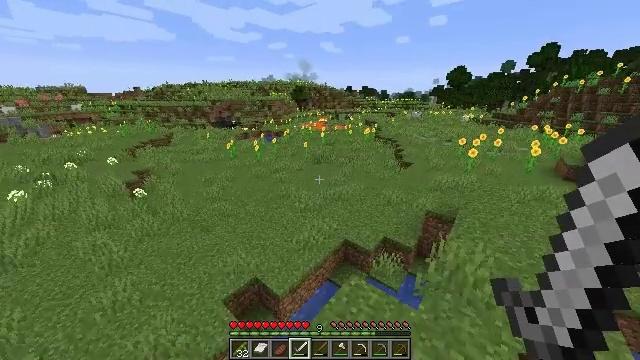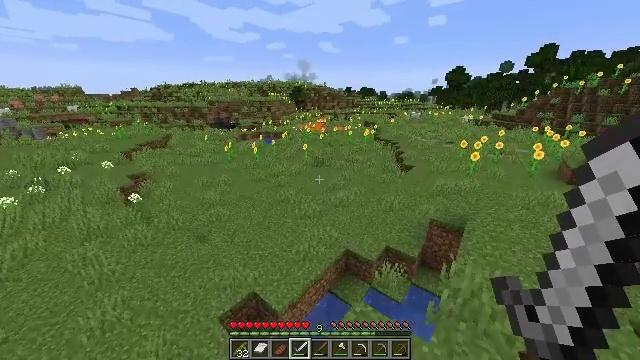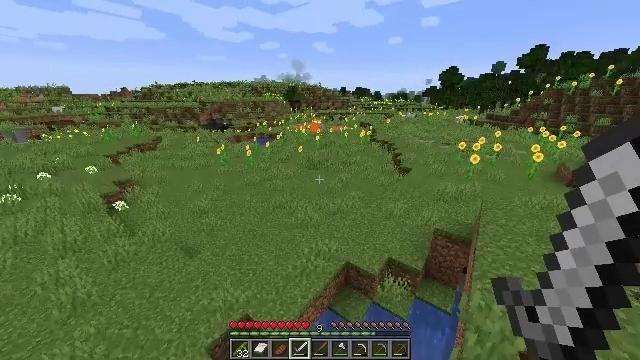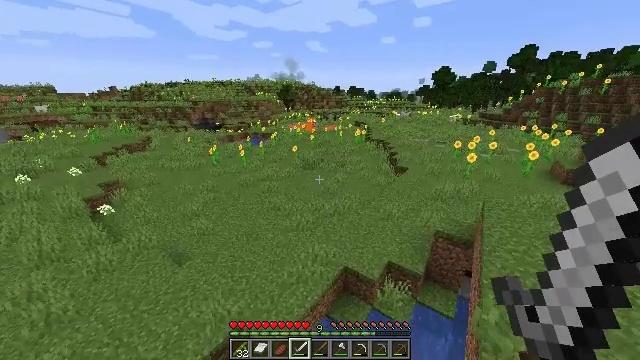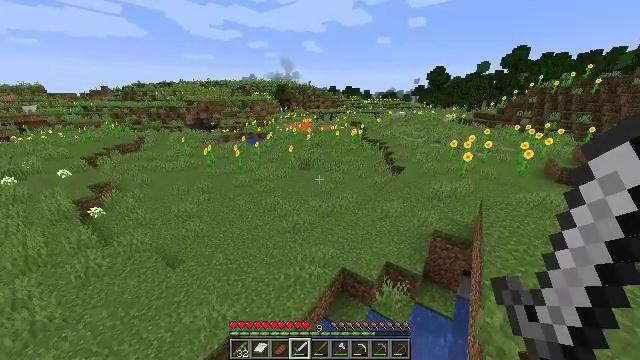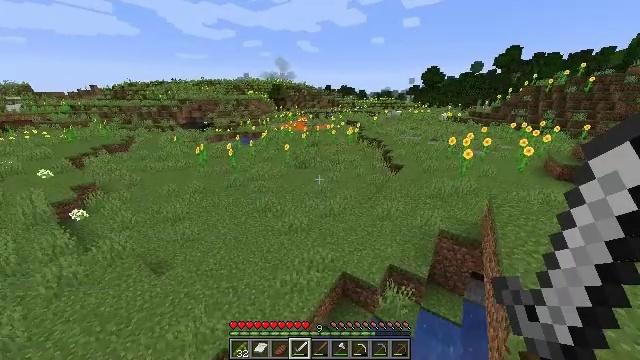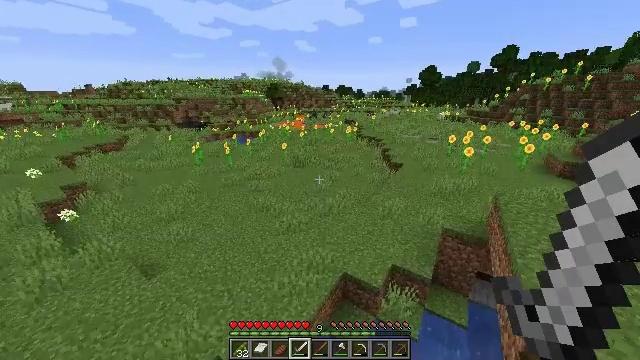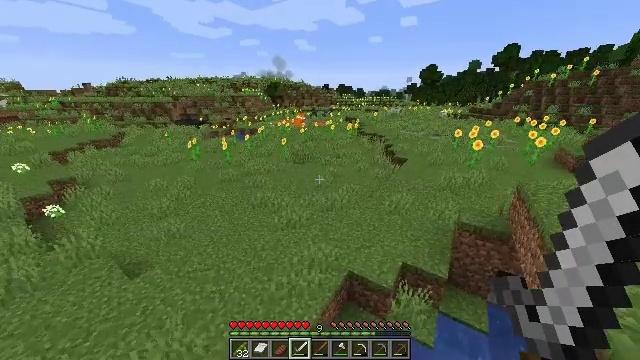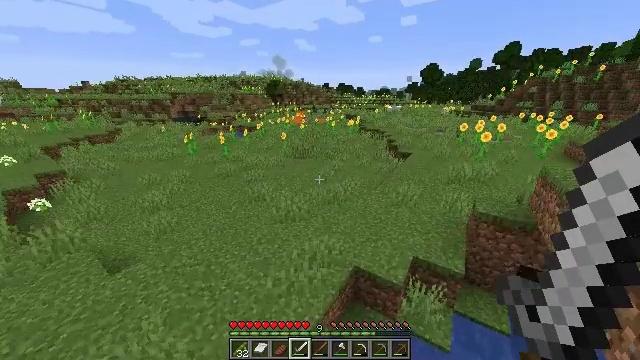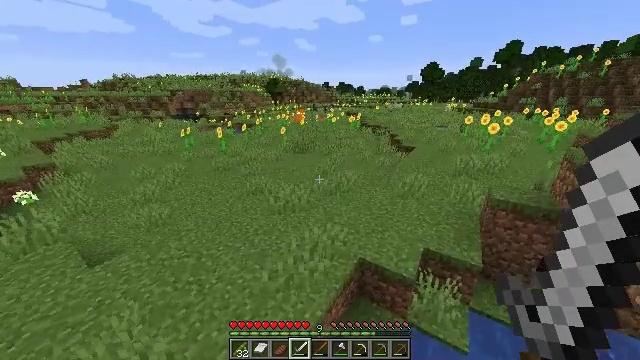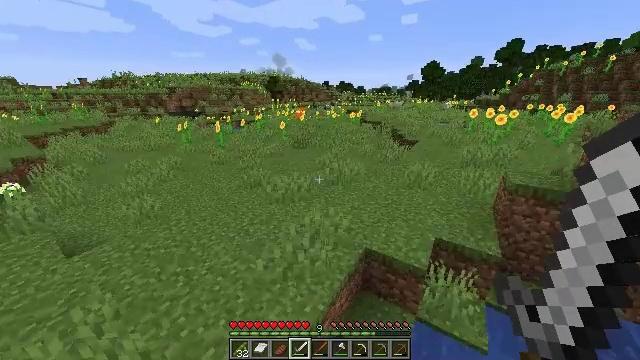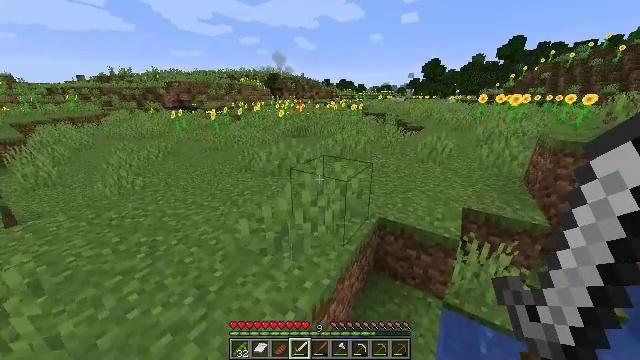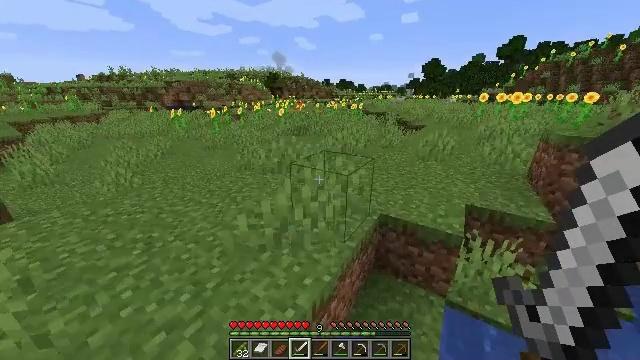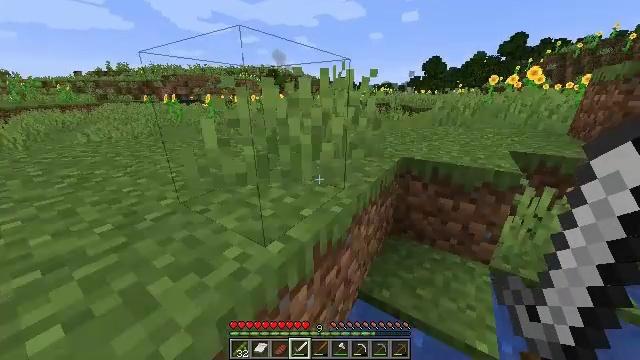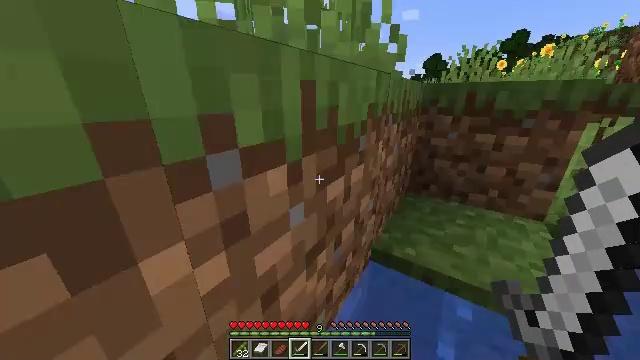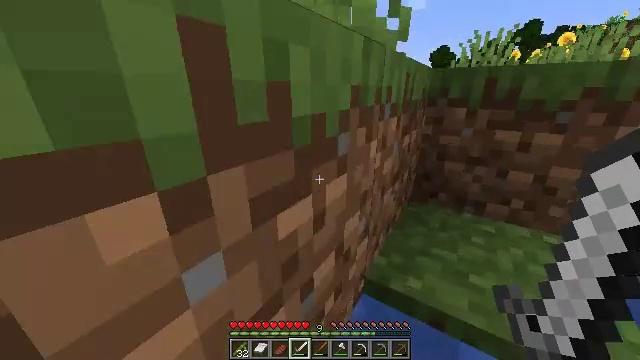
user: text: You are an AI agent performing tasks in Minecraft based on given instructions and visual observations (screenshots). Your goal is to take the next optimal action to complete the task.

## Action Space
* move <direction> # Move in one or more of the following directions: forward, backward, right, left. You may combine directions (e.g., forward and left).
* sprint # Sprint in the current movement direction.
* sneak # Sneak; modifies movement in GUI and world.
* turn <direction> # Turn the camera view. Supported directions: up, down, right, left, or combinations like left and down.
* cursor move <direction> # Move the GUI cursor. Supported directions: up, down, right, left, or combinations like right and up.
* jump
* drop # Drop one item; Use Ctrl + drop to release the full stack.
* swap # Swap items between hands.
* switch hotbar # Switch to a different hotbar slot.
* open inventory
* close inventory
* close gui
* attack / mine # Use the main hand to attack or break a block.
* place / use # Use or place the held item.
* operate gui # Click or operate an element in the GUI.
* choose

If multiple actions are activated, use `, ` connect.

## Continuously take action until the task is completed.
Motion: motion action
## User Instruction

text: Break the sweet berry bush to collect berries.
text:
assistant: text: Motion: move forward, jump
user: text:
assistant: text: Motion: move forward, turn right, jump
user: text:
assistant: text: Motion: move forward, turn right, jump
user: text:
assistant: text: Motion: move forward, turn right, jump
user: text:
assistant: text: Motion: move forward, turn right, jump
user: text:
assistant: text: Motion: move forward, jump
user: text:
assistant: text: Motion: move forward, jump
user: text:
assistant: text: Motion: move forward, jump
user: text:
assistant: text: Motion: move forward, jump
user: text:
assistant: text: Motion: move forward, jump
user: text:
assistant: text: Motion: move forward, sprint, jump
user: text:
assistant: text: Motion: move forward, sprint, jump
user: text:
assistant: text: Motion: move forward, sprint, jump
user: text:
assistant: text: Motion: move forward, jump
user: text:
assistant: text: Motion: move forward, jump
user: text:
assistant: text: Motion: move forward, jump
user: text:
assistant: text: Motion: move forward, jump
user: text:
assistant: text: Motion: move forward, jump
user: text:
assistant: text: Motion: move forward, jump
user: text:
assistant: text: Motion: move forward, jump
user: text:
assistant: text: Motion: move forward, jump
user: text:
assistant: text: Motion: move forward, jump
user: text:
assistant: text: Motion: move forward, jump
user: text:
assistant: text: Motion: move forward, jump
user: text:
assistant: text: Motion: move forward, sprint, jump
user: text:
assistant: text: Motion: move forward, sprint, turn right, jump
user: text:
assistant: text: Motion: move forward, sprint, turn right, jump
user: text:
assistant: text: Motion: move forward, jump
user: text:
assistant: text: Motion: move forward, jump
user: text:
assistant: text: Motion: move forward, jump